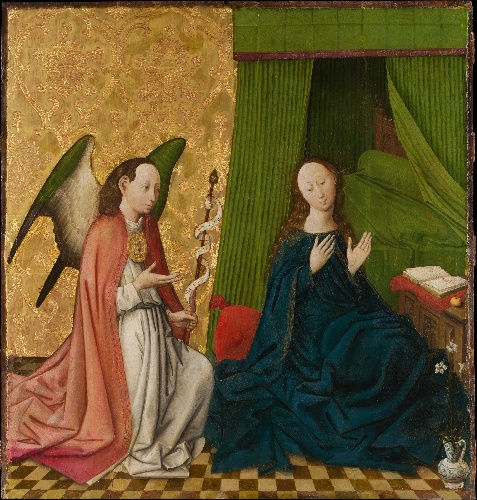
Title: The Annunciation
Artist: South Netherlandish Painter
Artist bio: ca. 1460
Object type: Painting, part of an altarpiece
Classification: Paintings
Medium: Oil on wood, gold ground
Dimensions: 39 x 37 in. (99.1 x 94 cm)
Department: European Paintings
Credit line: The Friedsam Collection, Bequest of Michael Friedsam, 1931
Accession year: 1932
Repository: Metropolitan Museum of Art, New York, NY
Tags: Archangel Gabriel|Annunciation|Beds|Virgin Mary